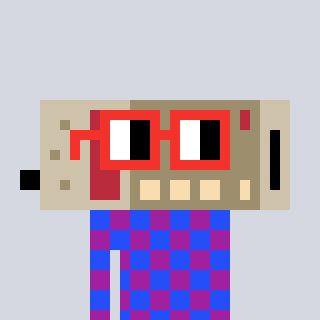
a pixel art character with square red glasses, a cordless phone-shaped head and a magenta-colored body on a cool background